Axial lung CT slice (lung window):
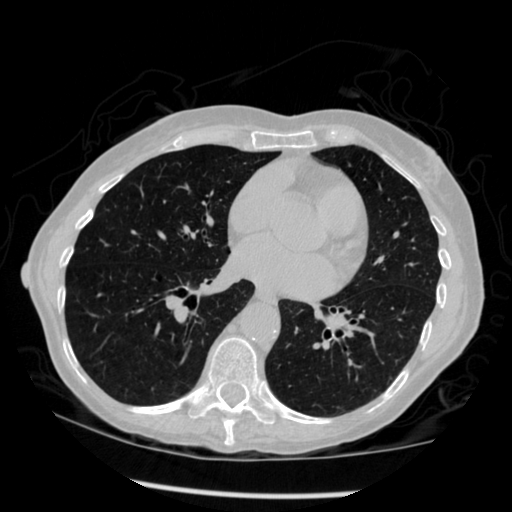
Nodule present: no